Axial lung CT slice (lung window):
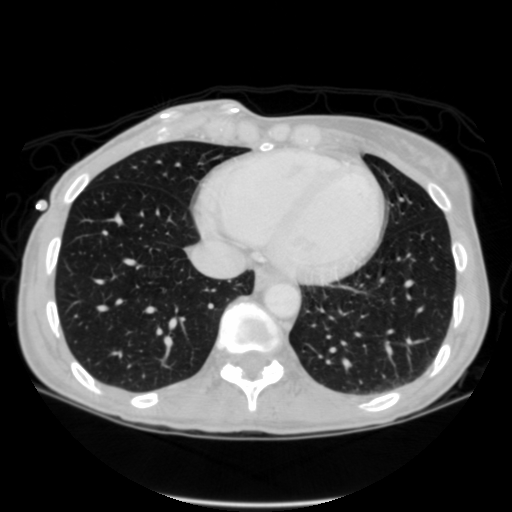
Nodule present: no